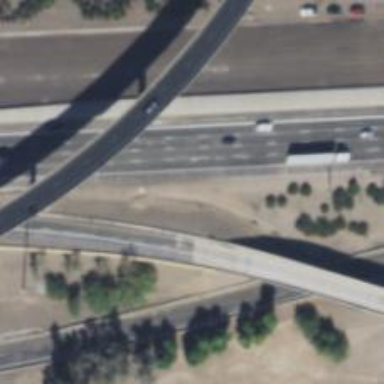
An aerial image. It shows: Asphalt motorway link.